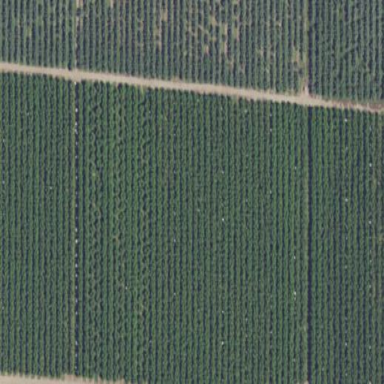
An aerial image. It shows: Vineyard with grape crops.